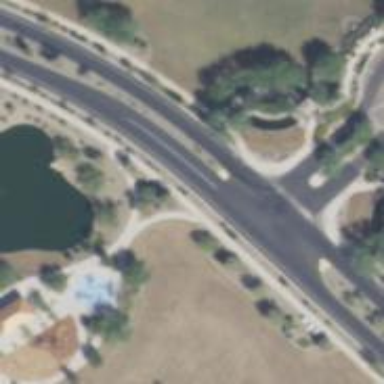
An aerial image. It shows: Asphalt road classified as tertiary.